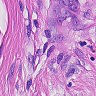
Metastatic tissue present: yes